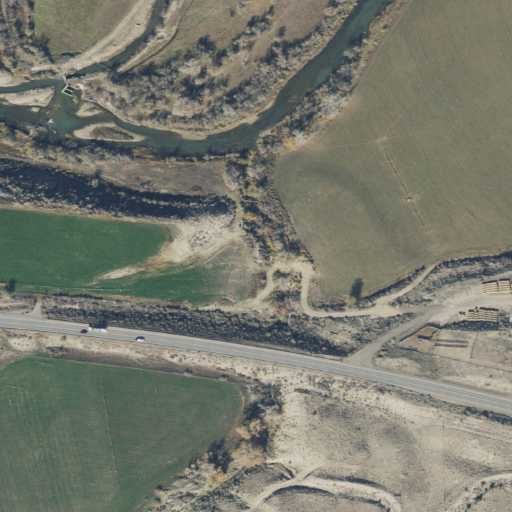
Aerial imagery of valley in Utah named Cottonwood Canyon containing cultivated crops, pasture, woody wetlands, shrub, low intensity development, open development, evergreen forest, medium intensity development, open water, and herbaceous wetlands